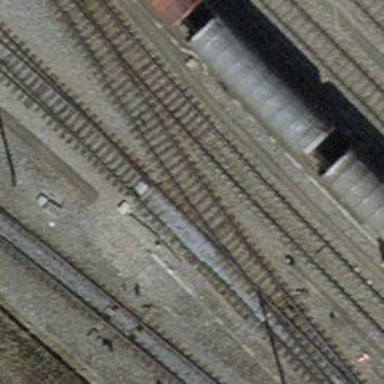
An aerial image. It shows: Railway switch.